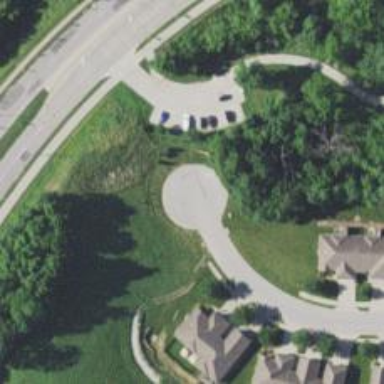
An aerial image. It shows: Turning circle on the road.